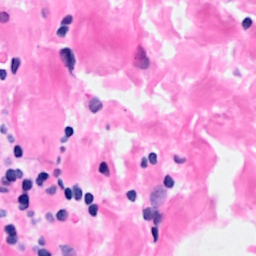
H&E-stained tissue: Breast